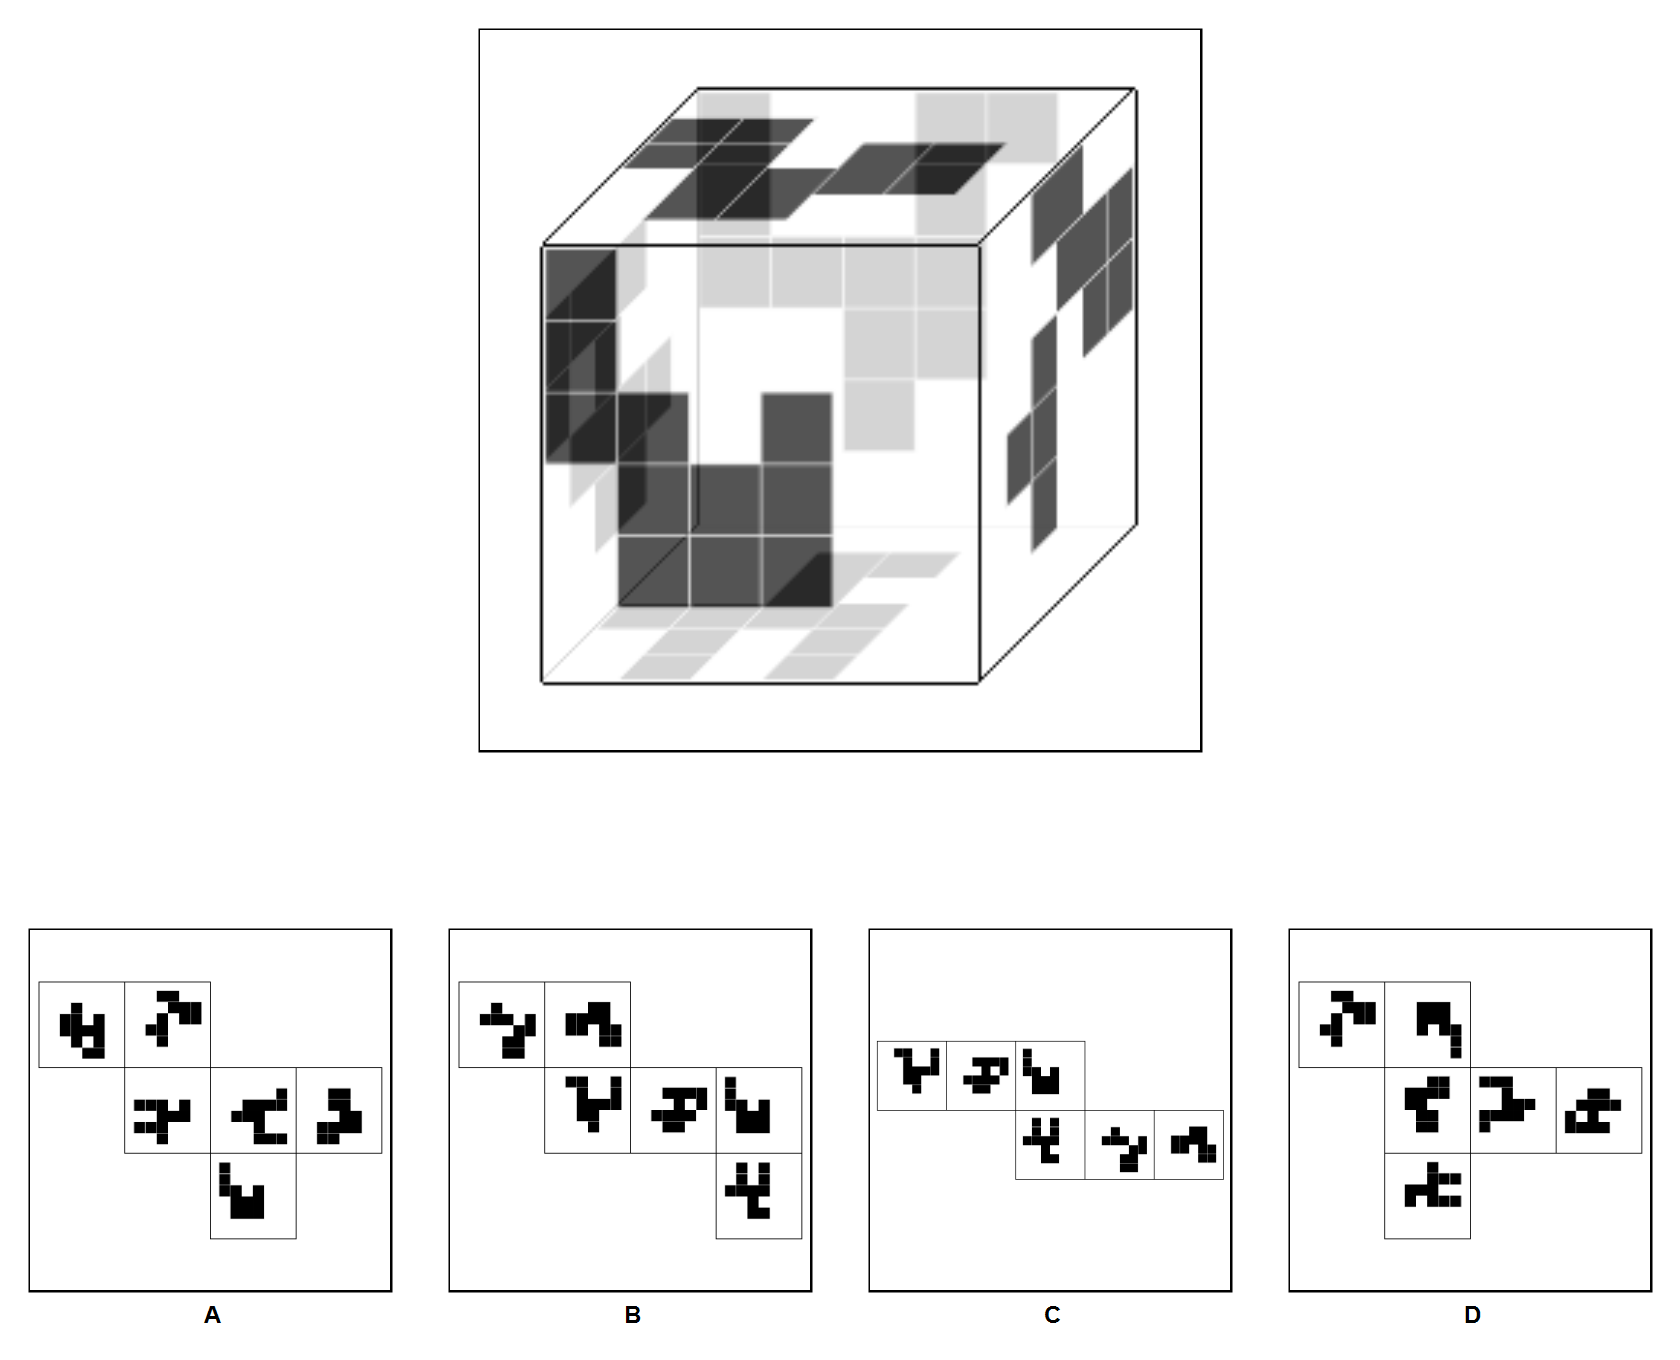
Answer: B